Question: For this type of question i think there is no need to show you my code, but in case there is a need to do so i will show my code.
Is there any way to make it so a part of my page disappears or hide it when the browser (IT, Firefox, Chrome, Opera, etc) is set to Full Screen ( Pressing F11)
I have set up an internal website where i show dashboards and they are displayed on big screens.
All i want is the page to detect if the browser is in full screen, if so i want to header (includes logo + Navigation Menu) to hide and reappear when the browser is exited from full screen mode.
'''
/*---------------- Default styles---------------- */
* {
margin: auto;
outline: 0;
padding: 0;
border: 0;
text-decoration: none;
vertical-align: baseline;
}
html {
font-size: 75%;
}
body {
font-family: Verdana, Geneva, sans-serif;
font-size: 1rem;
background-color: #f7f7f7;
width: 100%;
overflow-y: scroll;
}
/*----------------Header Styles----------------*/
header {
width: 80%;
text-align: center;
}
header img {
padding-top: 3%;
padding-bottom: 3%;
}
/*------------------SUB MENU STYLE-----------------*/
#wrapper {
width: 100%;
margin: 20% auto;
text-align: left;
}
#nav ul {
background-color: #ffd800;
list-style-type: none;
padding: 0;
margin: 0;
}
#nav ul li {
display: inline-block;
}
#nav ul li:hover {
background-color: #6FC4D5;
/*Borders*/
border-radius: 5%;
-moz-border-radius: 5%;
-webkit-border-radius: 5%;
border: 0px solid #000;
}
#nav ul li a,
visited {
display: block;
padding: 15px;
color: #000;
font-weight: bold;
text-decoration: none;
}
#nav ul li:hover > ul {
display: block;
}
#nav ul ul {
display: none;
position: absolute;
background-color: #e8e4e4;
min-width: fill-available;
}
#nav ul ul li {
display: block;
}
#nav ul ul li:hover {
background-color: #6FC4D5;
}
#nav ul li:hover ul li a,
visited {
color: Black;
font-weight: 500;
}
#nav ul ul li:hover > ul {
display: block;
}
#nav ul ul ul {
margin-top: -21%;
width: 100%;
margin-left: 100%;
background-color: #e8e4e4;
}
/* Dropdown Menu Arrow */
#nav ul li > a:after {
color: #000;
font-style: normal;
content: 'V';
}
#nav ul li > a:hover:after {
color: #444;
content: '>';
}
#nav ul li > a:only-child:after {
content: ' ';
}
#nav ul li ul li > a:after {
color: #000;
font-style: normal;
content: '>';
}
#nav ul li ul li > a:hover:after {
color: #444;
content: 'V';
}
#nav ul li ul li > a:only-child:after {
content: ' ';
}
/*----------------Article Style----------------*/
article {
width: 80%;
margin-top: 0%;
margin-bottom: 5%;
text-align: center;
}
#hr h1 {
padding-top: 0%;
padding-bottom: 0;
}
article h1 {
margin-top: 5%;
font-size: 2em;
text-align: center;
}
article p {
width: auto;
text-align: left;
font-size: 100%;
margin: 3% 0%;
padding: 0% 10% 0% 10%;
}
article p img {
margin: 1% 5%;
padding-left: 19.5%;
padding-right: 19.5%;
width: 50%;
}
/*----------------PDF File view----------------*/
object {
padding-top: 5%;
width: 60%;
height: 1070px;
}
#pdfsideview embed {
padding-top: 5%;
width: 65%;
height: 730px;
}
iframe {
width: 100%;
height: 1070px;
}
caption {
padding: 5% 0% 5% 0%;
font-size: 2rem;
font-weight: bold;
}
table {
width: 70%;
border-collapse: collapse;
border-spacing: 0;
}
#dialing table {
width: 100%;
}
table,
th,
td {
border-collapse: collapse;
border-spacing: 0;
}
th {
height: auto;
text-align: left;
}
th,
th:hover {
background-color: #f7f7f7;
}
td {
text-align: left;
height: auto;
}
tr:hover {
background-color: #6FC4D5;
/*Borders*/
border-radius: 3%;
-moz-border-radius: 3%;
-webkit-border-radius: 3%;
border: 0% solid #000;
width: auto;
}
'''
'''
<!DOCTYPE html>
<html lang="en">
<head>
<meta charset="UTF-8" name="keywords" content="HTML, CSS, XML, XHTML, JavaScript" http-equiv="Content-type" content="text/html" />
<meta name="viewport" content="width=device-width, initial-scale=1" />
<script src="../scripts/modernizr-1.5.js"></script>
</head>
<body>
<header style="width:100%; background-image: url(../../images/Header-Pic.png); background-position: right;background-repeat: no-repeat; background-size: 100% 100%">
<a href="../index.html">
<img src="../../images/wiki.png" alt="">
</a>
</header>
<div id="navWrapper">
<div id="nav">
<ul>
<!--HOME DROPDOWN MENU-->
<li><a href="../index.html">Home</a>
</li>
<li>
<!--DIRECTORY MENU-->
<a href="#">Directory</a>
<ul>
<li><a href="../subpages/EmailHierarchy.php"> Email Hierarchy</a>
</li>
<li><a href="../subpages/DialingCodes.html">Dialing Codes</a>
</li>
<li><a href="../subpages/PhoneDirectory.php">Phone Directory</a>
</li>
</ul>
</li>
<li>
<!--TIPS and HINTS MENU-->
<a href="#">Tips and Hints</a>
<ul>
<!-- Arrage this sub menu in alphabetical order!!-->
<li><a href="../subpages/TipsAndHints.html">Tips and Hints</a>
</li>
<li><a href="../subpages/WindowsShortCuts.php">Windows Keyboard Shortcuts</a>
</li>
</ul>
</li>
<li>
<!--HR DROPDOWN MENU-->
<a href="#">HR</a>
<ul>
<!-- Arrage this sub menu in alphabetical order!!-->
<!--<li><a href="../subpages/HR.html">HR</a></li>-->
<li><a href="../subpages/DressCodePolicy.html">Dress Code Policy</a>
</li>
<li><a href="../subpages/GymMembershipReimbursementProgram.html">Gym Reimbursement Program</a>
</li>
<li><a href="../subpages/HolidaySchedule.html">Holiday Schedule</a>
</li>
<li><a href="../subpages/PTOPolicy.html">Time Off Policy</a>
</li>
</ul>
</li>
<li>
<!--TUTORIALS DROP DOWN MENU-->
<a href="#">TURORIALS</a>
<ul>
<!-- Arrage this sub menu in alphabetical order!!-->
<li><a href="../subpages/HowTo.html" style="font-weight: 400">About this PAGE</a>
</li>
<li><a href="../subpages/CleanCookies.php">Clean Cookies and Cache</a>
</li>
<li><a href="../subpages/GoogleDrive.php">Google Drive</a>
</li>
<li><a href="../subpages/LogMeIn.html">Find Computer Name</a>
</li>
<li><a href="../subpages/SetUpNetworkPrinter.php">Set up Network Printer</a>
</li>
<li><a href="../subpages/VPN.php">VPN</a>
</li>
</ul>
</li>
<li>
<!--DIRECTORY MENU-->
<a href="#">Dashboards</a>
<ul>
<li><a href="../Dashboards/Call Calls Week Compare.php" target="_blank">Call Center Calls Week Compare</a>
</li>
<li><a href="../Dashboards/Call Center Dashboard.php" target="_blank">Call Center Dashboard</a>
</li>
<li><a href="../Dashboards/Pet Plus Dashboard.php" target="_blank">Dashboard</a>
</li>
<li><a href="../Dashboards/Sales Dashboard.php" target="_blank">Sales Dashboard</a>
</li>
</ul>
</li>
</ul>
</div>
</div>
<article>
<div id="dialing">
<table class="sortable">
<caption style="padding-top: 50px;">Dialing Codes</caption>
<tr>
<th>Feature</td>
<th>Code</td>
</tr>
<tr>
<td>All: Call Flow Toggle
</td>
<td>*28</td>
</tr>
<tr>
<td>All: Time Condition Override
</td>
<td>*27</td>
</tr>
<tr>
<td>Asterisk General Call Pickup
</td>
<td>*8</td>
</tr>
<tr>
<td>Call Forward All Activate
</td>
<td>*72</td>
</tr>
<tr>
<td>Call Forward All Deactivate
</td>
<td>*73</td>
</tr>
<tr>
<td>Call Forward All Prompting Activate
</td>
<td>*720</td>
</tr>
<tr>
<td>Call Forward All Prompting Deactivate
</td>
<td>*74</td>
</tr>
<tr>
<td>Call Forward Busy Activate
</td>
<td>*90</td>
</tr>
<tr>
<td>Call Forward Busy Deactivate
</td>
<td>*91</td>
</tr>
<tr>
<td>Call Forward Busy Prompting Activate
</td>
<td>*900</td>
</tr>
<tr>
<td>Call Forward Busy Prompting Deactivate
</td>
<td>*92</td>
</tr>
<tr>
<td>Call Forward No Answer/Unavailable Activate
</td>
<td>*52</td>
</tr>
<tr>
<td>Call Forward No Answer/Unavailable Deactivate
</td>
<td>*53</td>
</tr>
<tr>
<td>Call Forward No Answer/Unavailable Prompting Activate
</td>
<td>*520</td>
</tr>
<tr>
<td>Call Forward Toggle</td>
<td>*740</td>
</tr>
<tr>
<td>Call Waiting - Activate
</td>
<td>*70</td>
</tr>
<tr>
<td>Call Waiting - Deactivate
</td>
<td>*71</td>
</tr>
<tr>
<td>Camp-On Cancel</td>
<td>*83</td>
</tr>
<tr>
<td>Camp-On Request</td>
<td>*82</td>
</tr>
<tr>
<td>Camp-On Toggle</td>
<td>*84</td>
</tr>
<tr>
<td>ChanSpy</td>
<td>555</td>
</tr>
<tr>
<td>Check Recording</td>
<td>*99</td>
</tr>
<tr>
<td>Dial Voicemail</td>
<td>*98</td>
</tr>
<tr>
<td>Direct Dial Prefix</td>
<td>*</td>
</tr>
<tr>
<td>DND Activate</td>
<td>*78</td>
</tr>
<tr>
<td>DND Deactivate</td>
<td>*79</td>
</tr>
<tr>
<td>DND Toggle</td>
<td>*76</td>
</tr>
<tr>
<td>Email completed dictation
</td>
<td>*35</td>
</tr>
<tr>
<td>Findme Follow Toggle</td>
<td>*21</td>
</tr>
<tr>
<td>In-Call Asterisk Attended Transfer
</td>
<td>*2</td>
</tr>
<tr>
<td>In-Call Asterisk Toggle Call Recording
</td>
<td>##</td>
</tr>
<tr>
<td>Intercom prefix</td>
<td>*80</td>
</tr>
<tr>
<td>My Voicemail</td>
<td>*97</td>
</tr>
<tr>
<td>Park Prefix</td>
<td>*86</td>
</tr>
<tr>
<td>Perform dictation</td>
<td>*34</td>
</tr>
<tr>
<td>Phonebook dial-by-name directory
</td>
<td>411</td>
</tr>
<tr>
<td>Pickup ParkedCall Prefix
</td>
<td>*85</td>
</tr>
<tr>
<td>Queue Callers</td>
<td>*47</td>
</tr>
<tr>
<td>Save Recording</td>
<td>*77</td>
</tr>
<tr>
<td>Set user speed dial</td>
<td>*75</td>
</tr>
<tr>
<td>Speeddial prefix</td>
<td>*0</td>
</tr>
<tr>
<td>User Intercom Allow</td>
<td>*54</td>
</tr>
<tr>
<td>User Intercom Disallow</td>
<td>*55</td>
</tr>
<tr>
<td>ZapBarge</td>
<td>888</td>
</tr>
</table>
</div>
</article>
</body>
</html>
'''
Below is an example of my webpage.

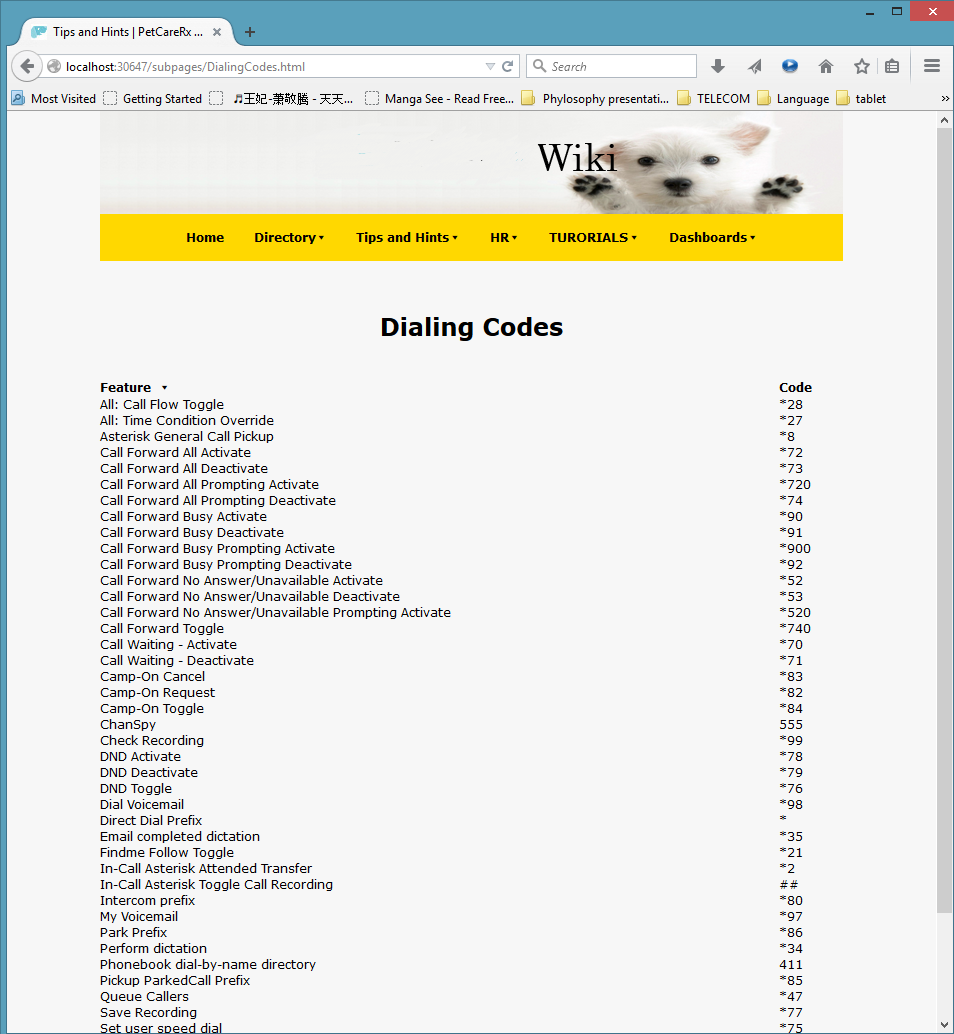
Answer: # Using the Fullscreen API in web browsers
> The user could, for instance, exit fullscreen, something that might be
good for you to know. For that we have a 'fullscreenchange' event, that
you can apply both to the element that requested fullscreen, but also
to the document. Then we just detect the fullscreen state and take act
accordingly, like this:
'''
document.addEventListener("fullscreenchange", function () {
fullscreenState.innerHTML = (document.fullscreen)? "" : "not ";
}, false);
document.addEventListener("mozfullscreenchange", function () {
fullscreenState.innerHTML = (document.mozFullScreen)? "" : "not ";
}, false);
document.addEventListener("webkitfullscreenchange", function () {
fullscreenState.innerHTML = (document.webkitIsFullScreen)? "" : "not ";
}, false);
document.addEventListener("msfullscreenchange", function () {
fullscreenState.innerHTML = (document.msFullscreenElement)? "" : "not ";
}, false);
'''
SRC: <URL>